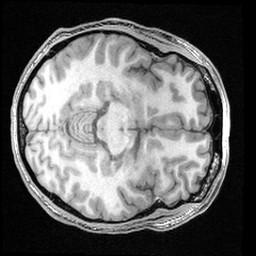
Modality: T1w
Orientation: axial
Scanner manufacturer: ge
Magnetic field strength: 3 T
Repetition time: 0.008368 s
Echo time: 0.003256 s